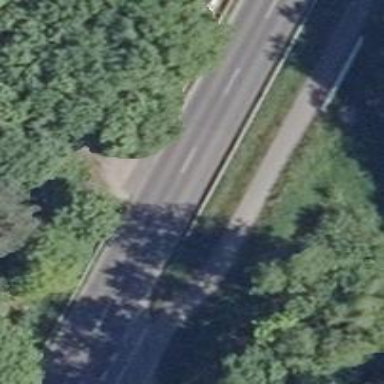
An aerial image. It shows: Secondary road with asphalt surface.